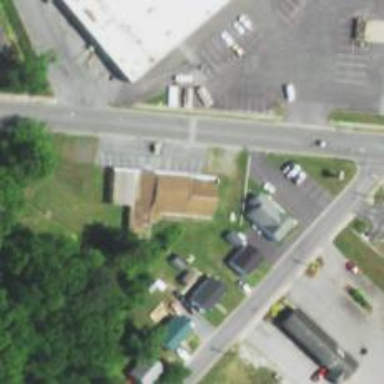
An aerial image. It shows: Pharmacy providing healthcare services.